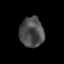
Tissue: lung
Cell type: T cells
Senescence score: 0.1407
Nuclear area (px): 710
Mean DAPI intensity: 75.227